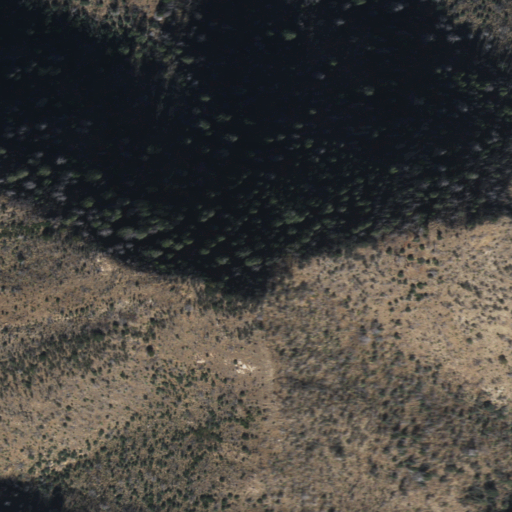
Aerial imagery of mountain in Arizona named Shaw Peak containing shrub and evergreen forest